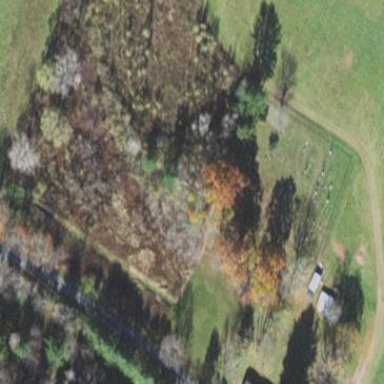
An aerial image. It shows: Cemetery.